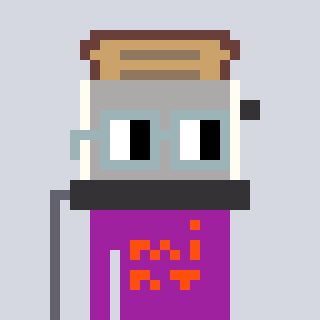
a pixel art character with square dark gray glasses, a toaster-shaped head and a magenta-colored body on a cool background